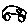
Label: car